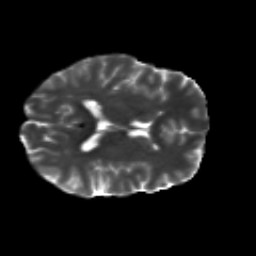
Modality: T2w
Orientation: axial
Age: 31
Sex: male
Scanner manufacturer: siemens
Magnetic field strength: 3 T
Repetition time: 8.8 s
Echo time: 0.085 s